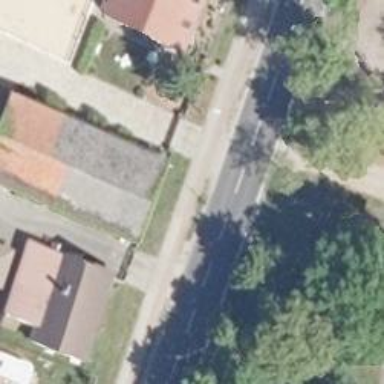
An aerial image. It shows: Secondary road with asphalt surface and sidewalk on the left.